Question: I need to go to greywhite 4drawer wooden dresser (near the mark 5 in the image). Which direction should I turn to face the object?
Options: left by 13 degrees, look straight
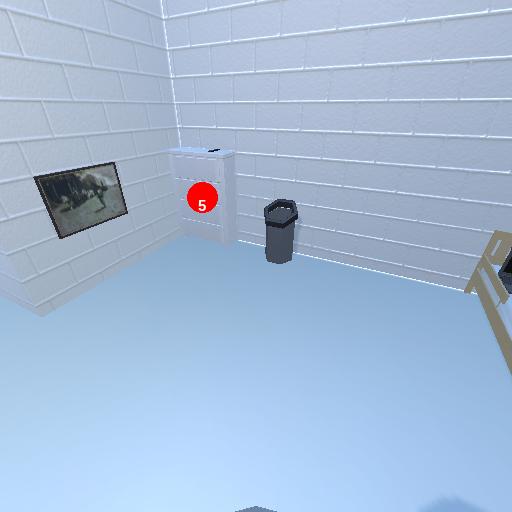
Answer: left by 13 degrees